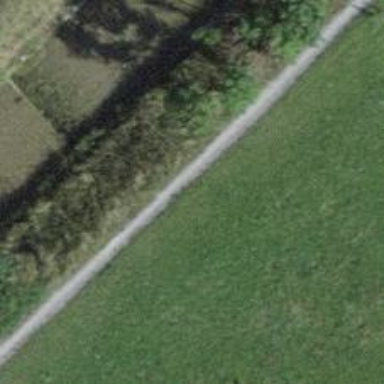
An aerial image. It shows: Bridleway with gravel surface.